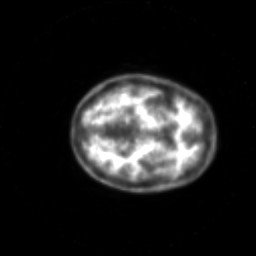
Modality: PET
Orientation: axial
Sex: female
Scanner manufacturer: siemens